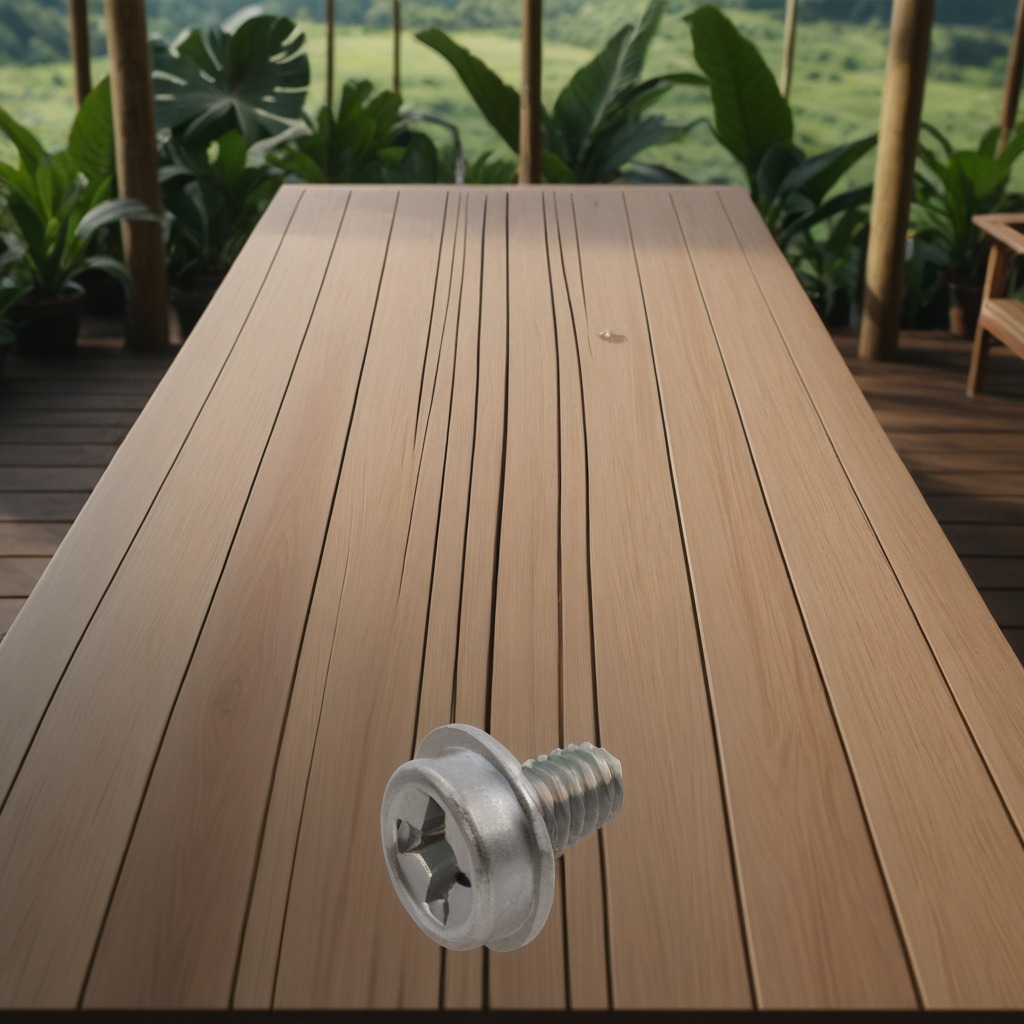
A metal screw is lying on the wooden table inside a jungle field workshop tent humid ambient light worn but